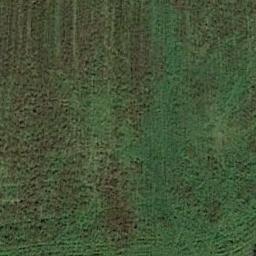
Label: meadow